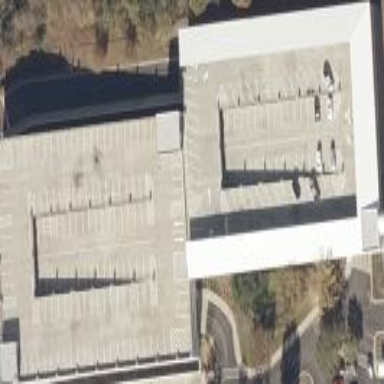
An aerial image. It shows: Multi-storey parking building.